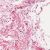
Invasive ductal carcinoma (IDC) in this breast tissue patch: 0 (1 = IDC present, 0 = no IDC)